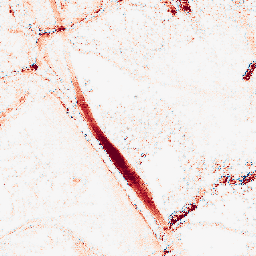
Category: morphological
Decomposition family: morphological_ellipse
Decomposition parameters: operation: opening
width: 10
height: 20
Upsampling method: regularized
Upsampling parameters: scale: 2
lambda_reg: 0.1
Upsampling scale: 2